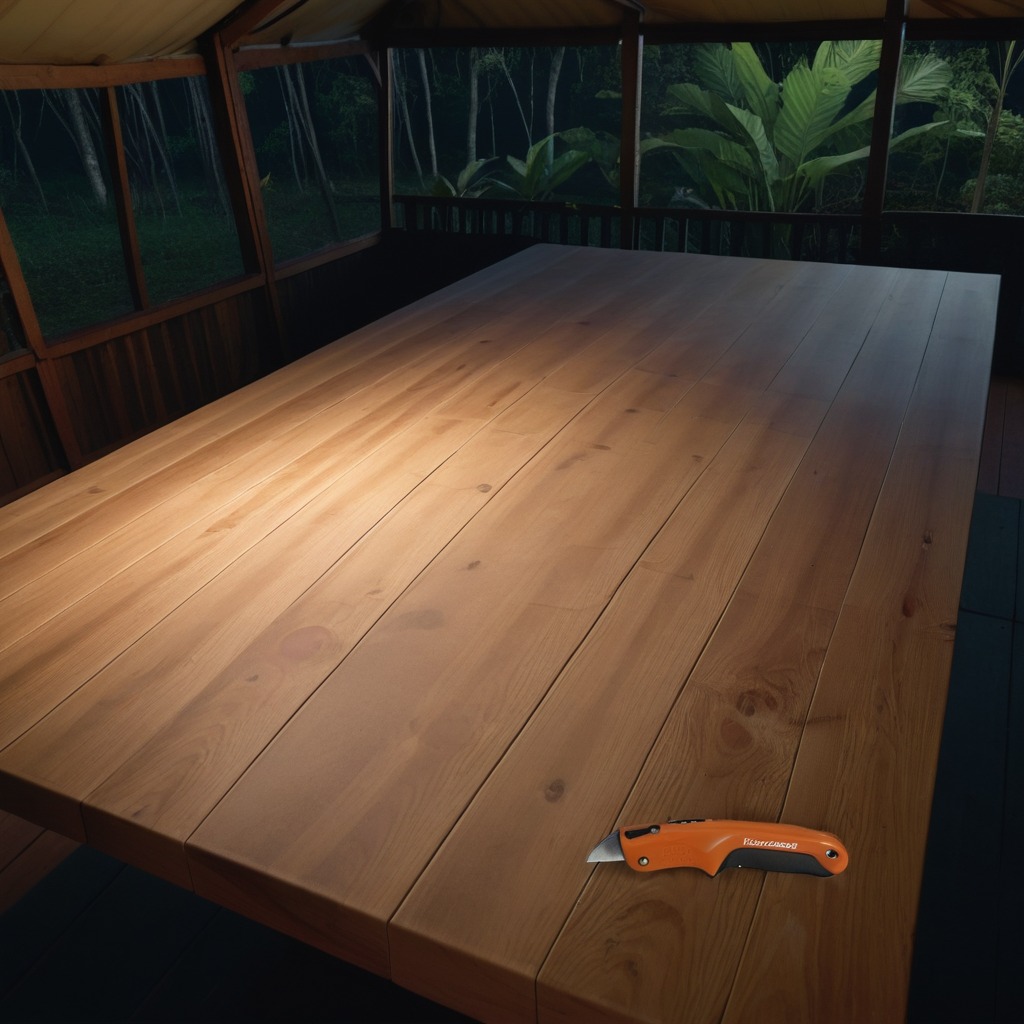
A utility knife is lying on a wooden table inside a jungle field workshop tent at night.